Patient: sex F, age 52
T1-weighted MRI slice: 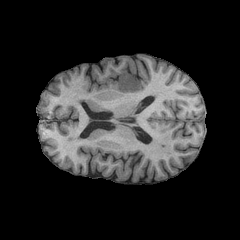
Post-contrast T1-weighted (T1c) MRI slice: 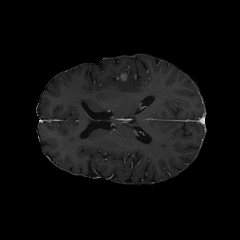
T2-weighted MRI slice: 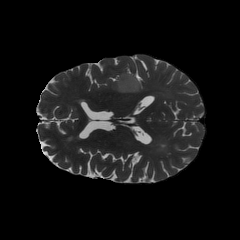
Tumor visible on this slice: yes
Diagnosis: Glioblastoma, IDH-wildtype
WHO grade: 4